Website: macys
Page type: billing-address
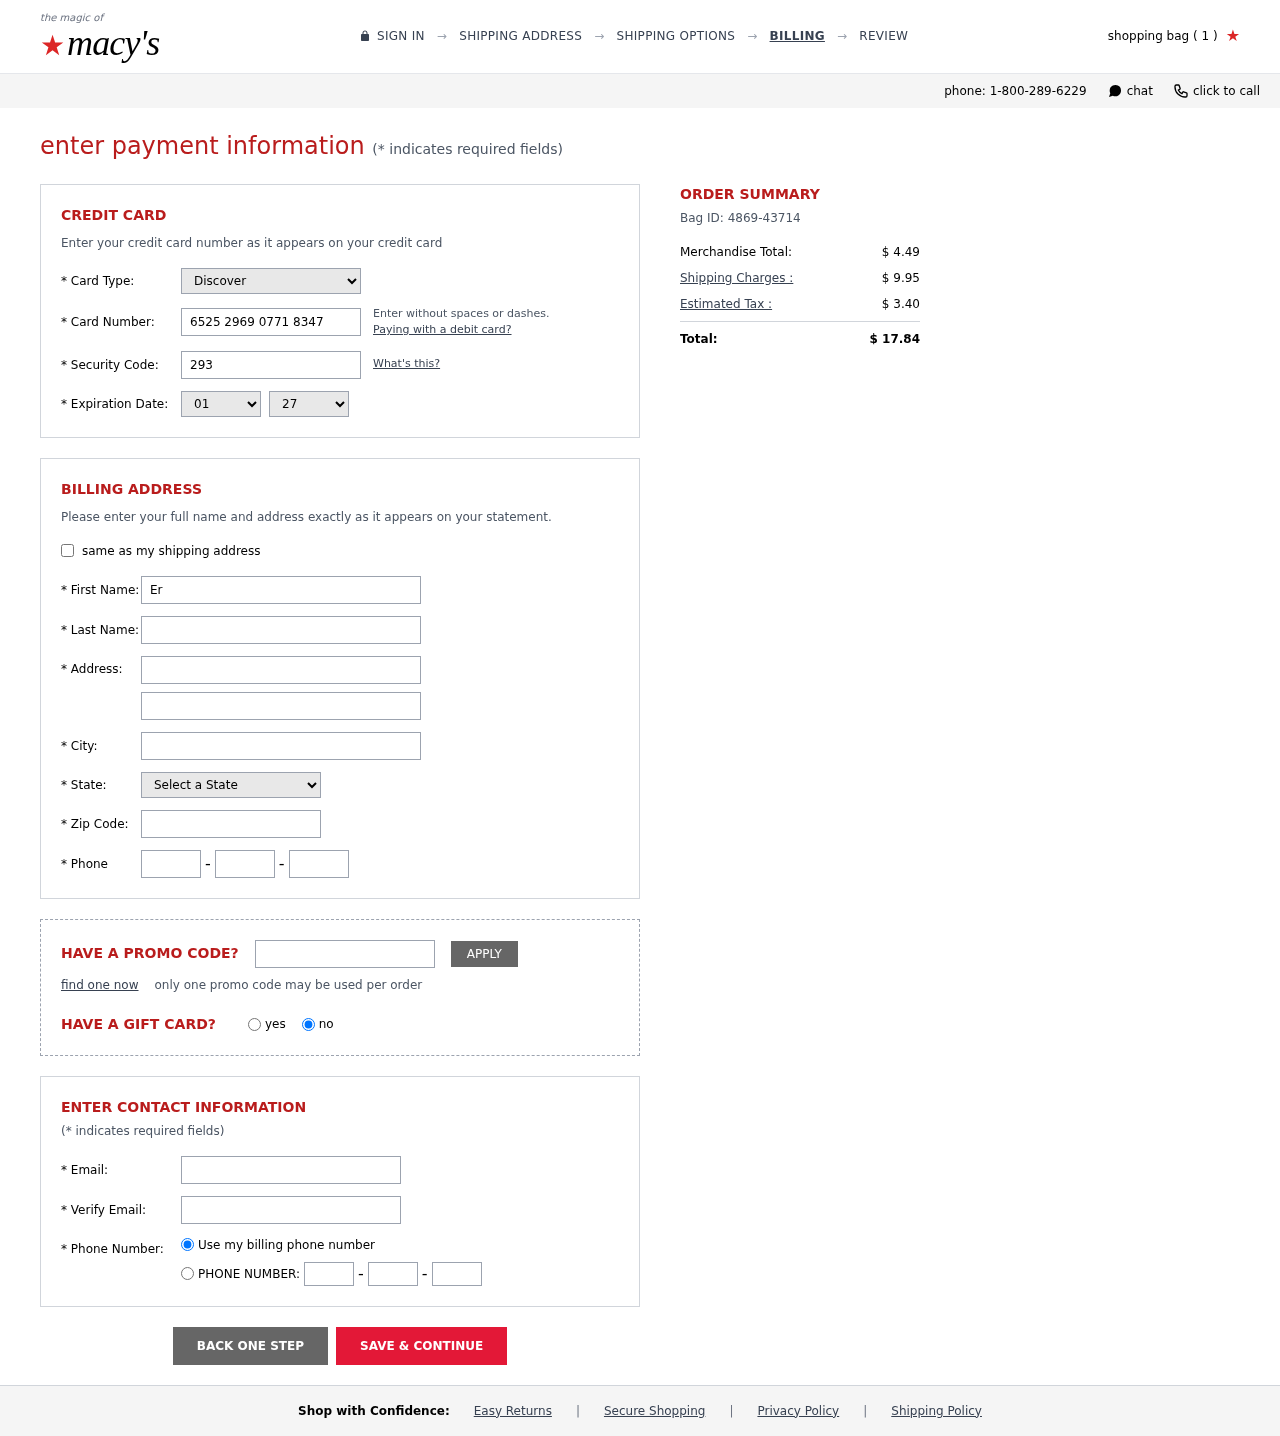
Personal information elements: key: PII_CARD_CVV
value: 293
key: PII_CARD_EXPIRY_MONTH
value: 01
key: PII_CARD_EXPIRY_YEAR
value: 27
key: PII_CARD_NUMBER
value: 6525 2969 0771 8347
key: PII_CARD_TYPE
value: Discover
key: PII_CITY
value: Lake Rebecca
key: PII_EMAIL
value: eric_thomas@yahoo.com
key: PII_FIRSTNAME
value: Eric
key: PII_LASTNAME
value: Thomas
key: PII_PHONE_AREA
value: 381
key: PII_PHONE_PREFIX
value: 287
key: PII_PHONE_SUFFIX
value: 6273
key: PII_POSTCODE
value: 38403
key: PII_STATE_ABBR
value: MO
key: PII_STREET
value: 88990 Pearson Vista Apt. 415
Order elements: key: ORDER_NUM_ITEMS
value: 1
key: ORDER_ID
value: Bag ID: 4869-43714
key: ORDER_SUBTOTAL
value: $ 4.49
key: ORDER_SHIPPING_COST
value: $ 9.95
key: ORDER_TAX
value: $ 3.40
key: ORDER_TOTAL
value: $ 17.84